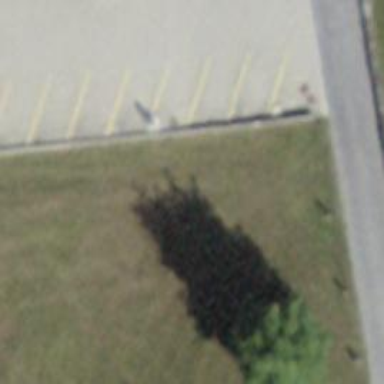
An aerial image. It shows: Charging station.